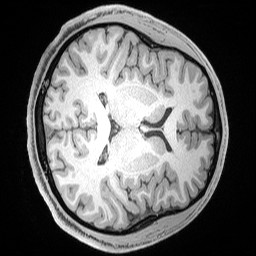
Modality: T1w
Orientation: axial
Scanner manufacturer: siemens
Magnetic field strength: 3 T
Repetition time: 2.53 s
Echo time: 0.00169 s